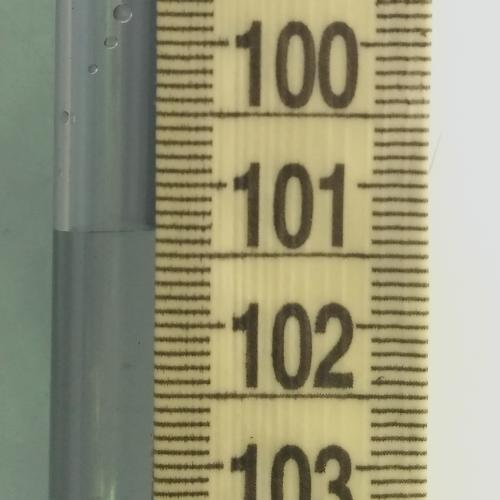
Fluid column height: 101.3 cm